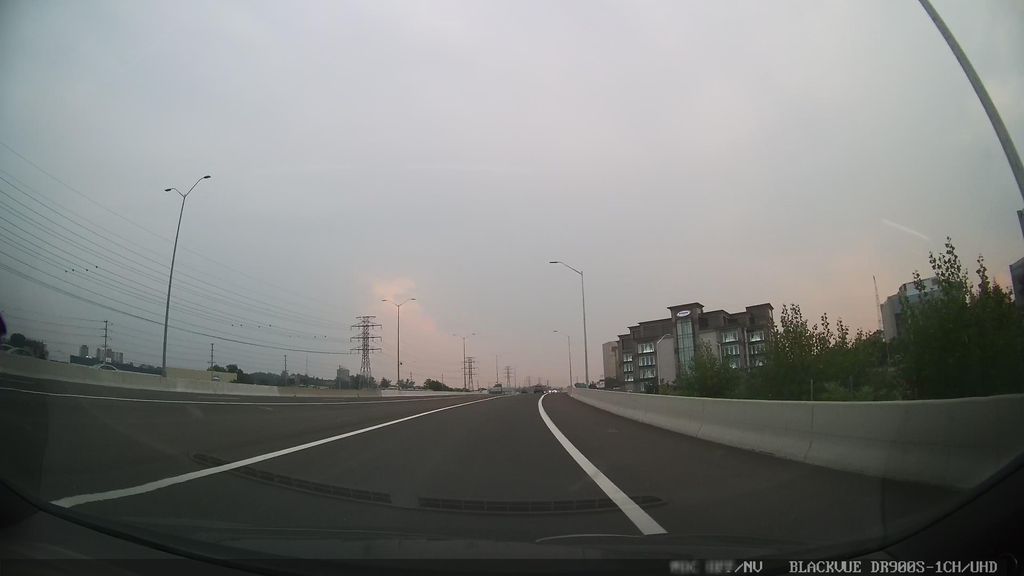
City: ottawa-gatineau